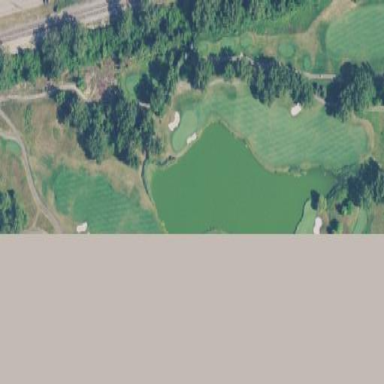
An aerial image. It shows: Water hazard on golf course.